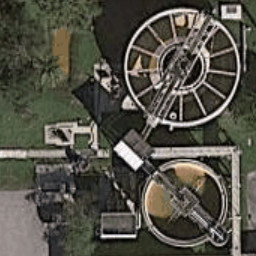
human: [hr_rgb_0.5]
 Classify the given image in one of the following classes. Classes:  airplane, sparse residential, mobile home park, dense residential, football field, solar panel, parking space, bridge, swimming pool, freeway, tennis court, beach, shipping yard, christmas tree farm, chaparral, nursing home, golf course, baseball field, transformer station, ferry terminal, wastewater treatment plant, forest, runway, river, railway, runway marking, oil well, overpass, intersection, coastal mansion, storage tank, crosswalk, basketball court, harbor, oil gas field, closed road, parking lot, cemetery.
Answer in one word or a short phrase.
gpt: wastewater treatment plant